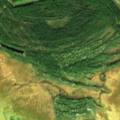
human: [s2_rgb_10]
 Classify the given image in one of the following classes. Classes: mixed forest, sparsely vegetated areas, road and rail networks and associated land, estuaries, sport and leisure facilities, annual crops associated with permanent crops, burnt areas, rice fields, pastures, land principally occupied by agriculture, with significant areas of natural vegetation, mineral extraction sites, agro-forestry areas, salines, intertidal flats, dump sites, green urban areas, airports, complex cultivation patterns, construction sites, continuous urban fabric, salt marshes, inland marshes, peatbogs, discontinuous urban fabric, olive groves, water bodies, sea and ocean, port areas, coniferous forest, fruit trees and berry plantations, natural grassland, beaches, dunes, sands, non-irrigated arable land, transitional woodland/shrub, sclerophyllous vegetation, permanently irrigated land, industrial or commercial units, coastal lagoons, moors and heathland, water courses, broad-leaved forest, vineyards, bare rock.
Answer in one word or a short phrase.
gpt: coniferous forest, transitional woodland/shrub, peatbogs